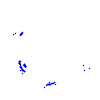
Particle: pion